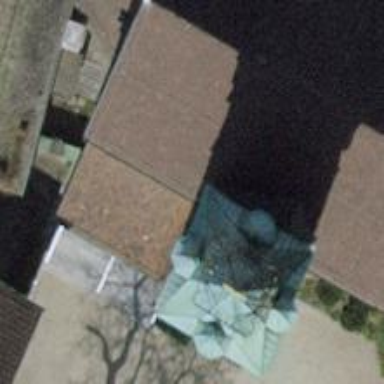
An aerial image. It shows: Tower-shaped building with pyramidal bell tower roof.